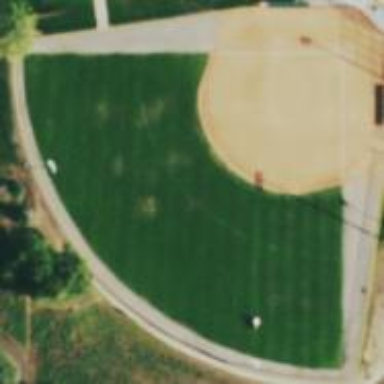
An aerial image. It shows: Baseball pitch for leisure land activities.